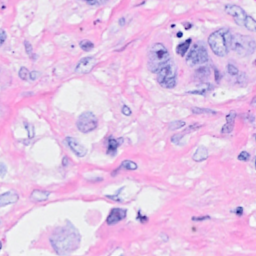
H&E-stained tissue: Breast